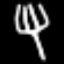
Label: fork